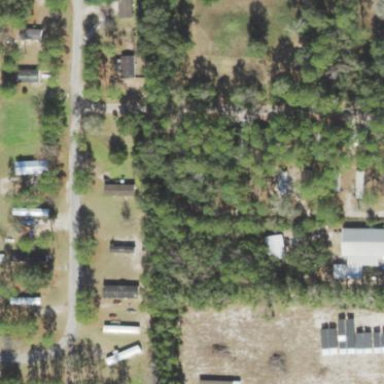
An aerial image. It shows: Residential area known as trailer park.